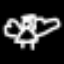
Label: angel